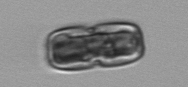
Label: Ephemera